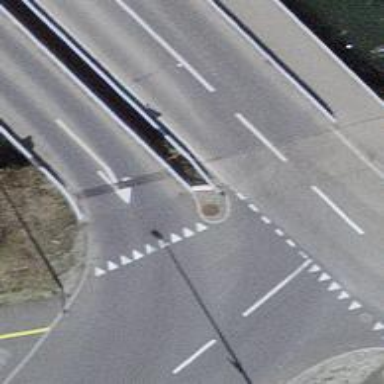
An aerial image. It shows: Road with "give way" sign.